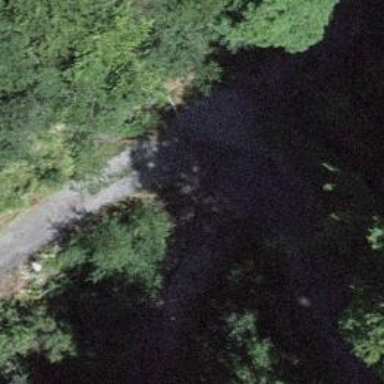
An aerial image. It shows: Culvert tunnel.